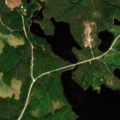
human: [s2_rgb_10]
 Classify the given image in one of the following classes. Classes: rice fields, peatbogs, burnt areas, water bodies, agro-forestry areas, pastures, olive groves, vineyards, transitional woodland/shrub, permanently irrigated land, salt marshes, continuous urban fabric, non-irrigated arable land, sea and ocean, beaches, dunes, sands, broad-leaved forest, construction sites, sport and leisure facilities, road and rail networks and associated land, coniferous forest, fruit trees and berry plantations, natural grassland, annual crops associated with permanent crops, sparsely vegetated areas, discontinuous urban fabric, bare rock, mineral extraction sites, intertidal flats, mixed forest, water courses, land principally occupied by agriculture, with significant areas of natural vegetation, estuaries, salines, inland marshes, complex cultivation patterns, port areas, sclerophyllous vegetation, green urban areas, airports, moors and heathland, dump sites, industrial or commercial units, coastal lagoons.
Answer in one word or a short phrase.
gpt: coniferous forest, mixed forest, transitional woodland/shrub, water bodies